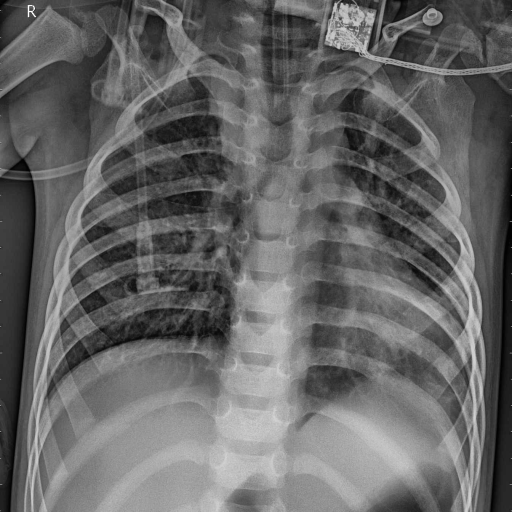
Finding: PNEUMONIA